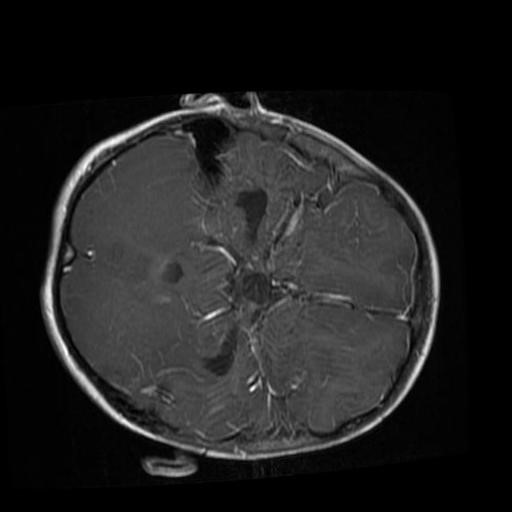
Label: brain_glioma